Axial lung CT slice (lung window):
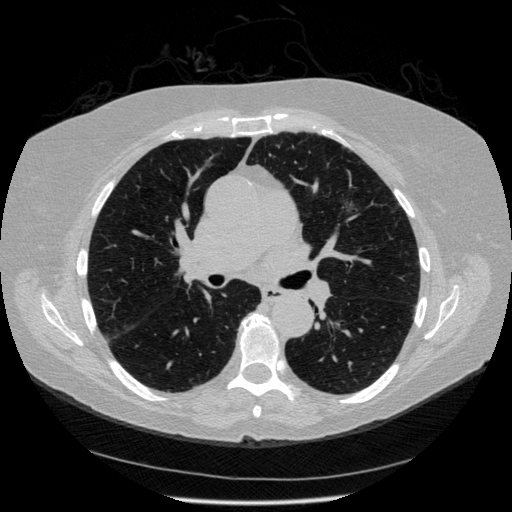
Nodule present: no